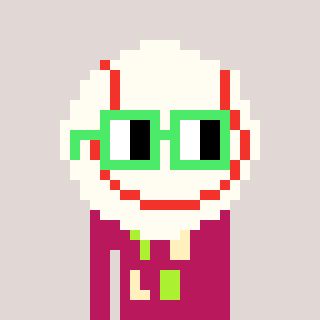
a pixel art character with square light green glasses, a baseball ball-shaped head and a darkpink-colored body on a warm background